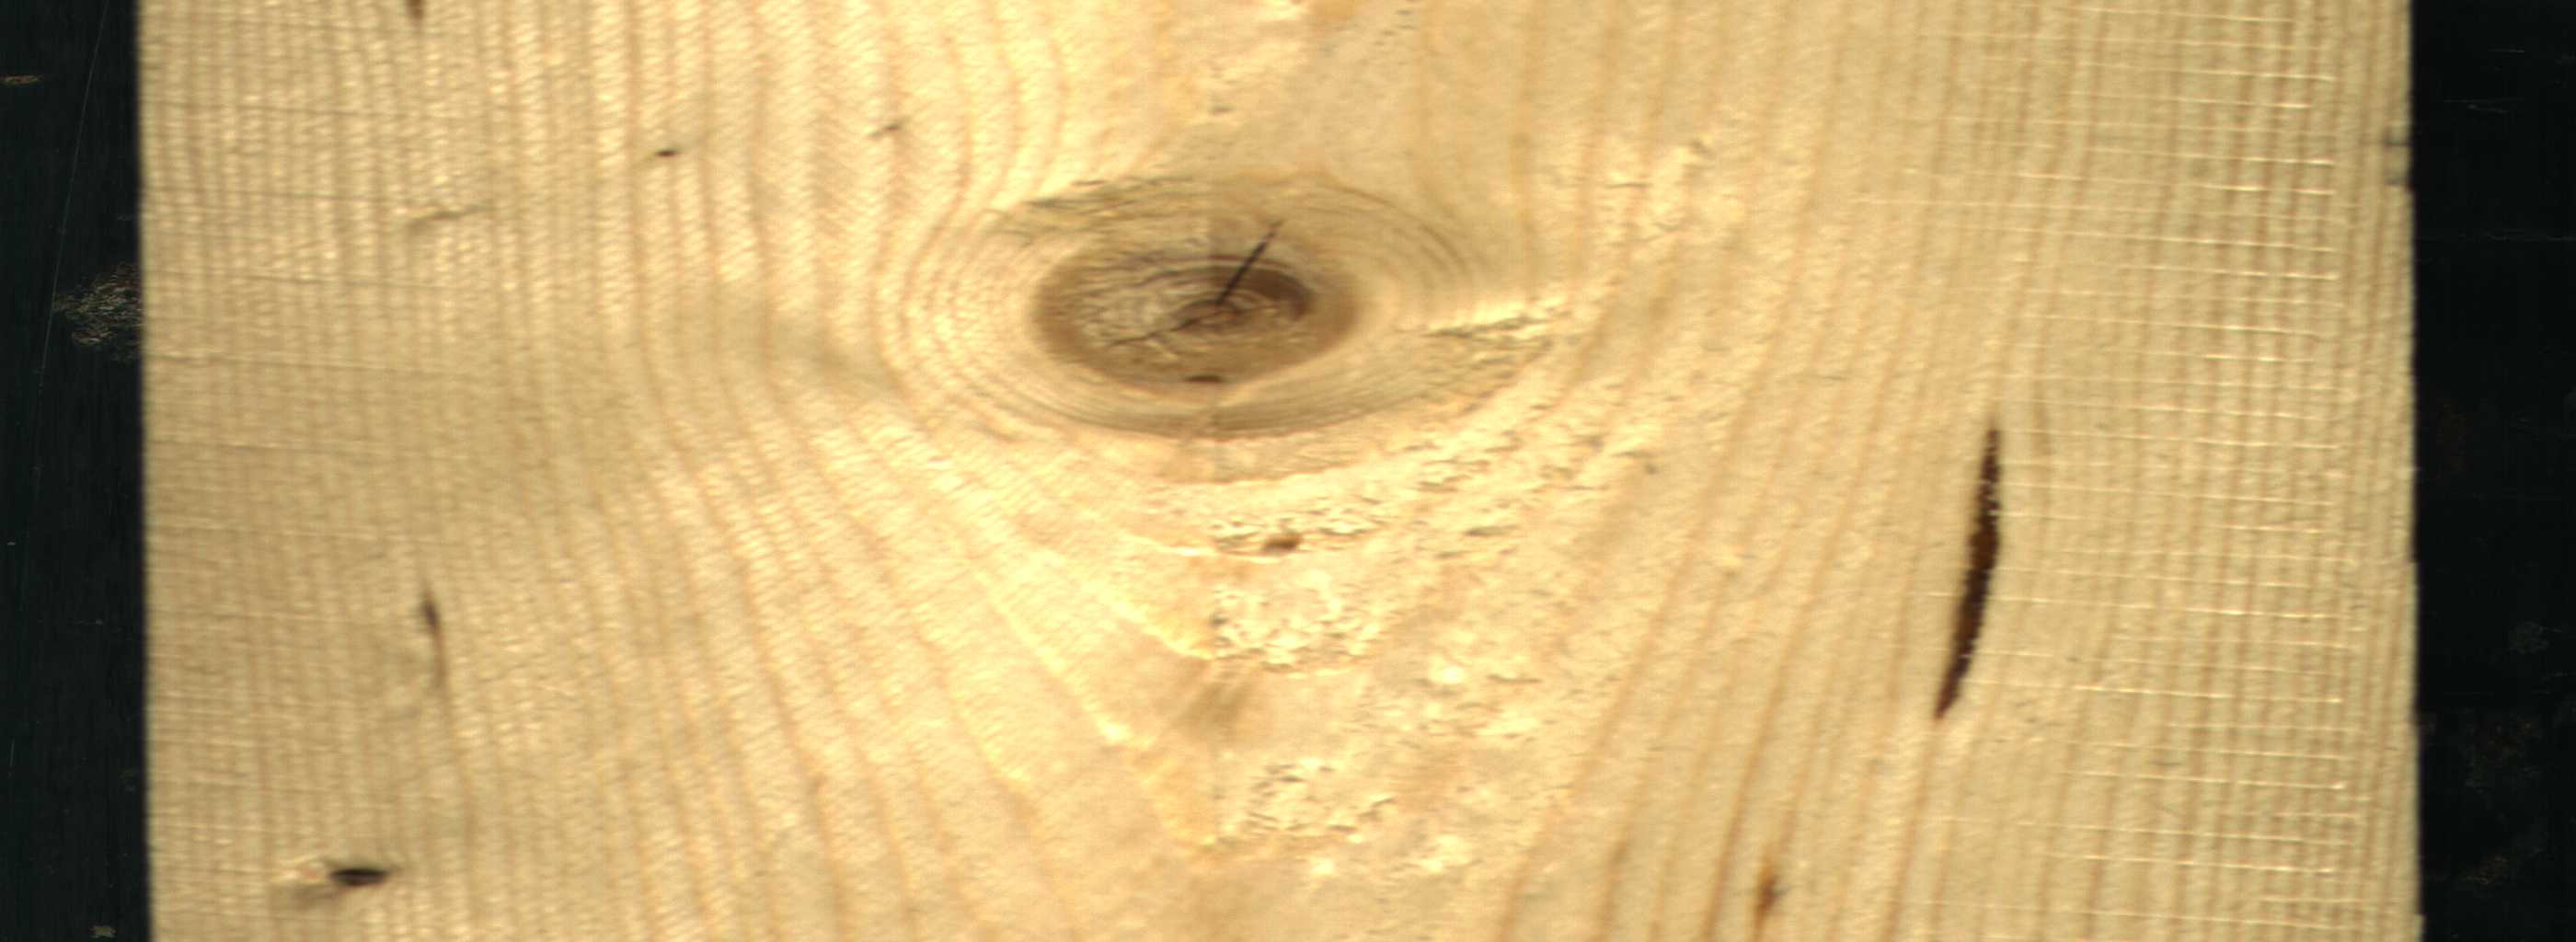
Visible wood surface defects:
resin
knot_with_crack
Dead_Knot